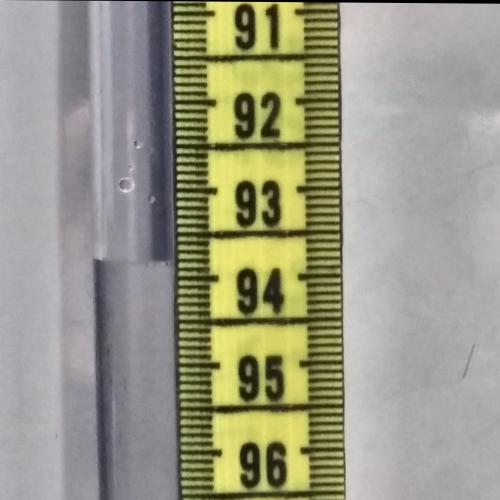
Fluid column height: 93.8 cm